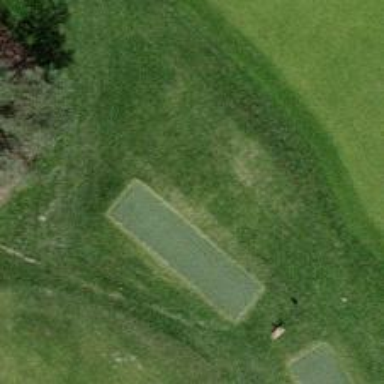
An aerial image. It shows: Grass area designated as golf tee.